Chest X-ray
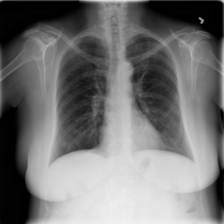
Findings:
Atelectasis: negative
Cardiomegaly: negative
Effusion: negative
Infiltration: negative
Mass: negative
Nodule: negative
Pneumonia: negative
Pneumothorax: positive
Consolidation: negative
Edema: negative
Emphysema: negative
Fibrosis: negative
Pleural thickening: negative
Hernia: negative